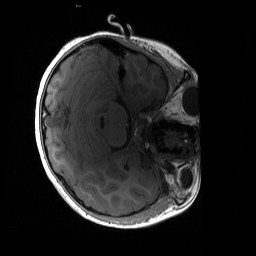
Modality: T1w
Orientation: axial
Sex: female
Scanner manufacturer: siemens
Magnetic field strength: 3 T
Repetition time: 1.9 s
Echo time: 0.00243 s